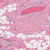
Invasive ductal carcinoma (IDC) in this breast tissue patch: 0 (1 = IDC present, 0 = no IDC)